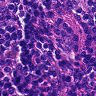
Metastatic tissue present: no